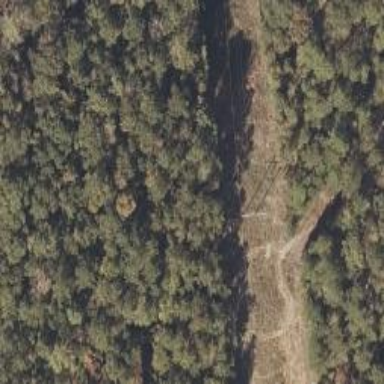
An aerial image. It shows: H-frame designed tower for power lines.